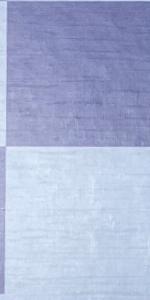
Label: Empty